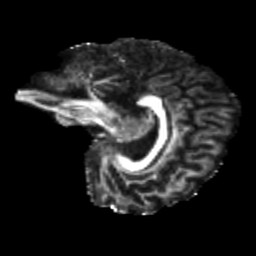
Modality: FA
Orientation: sagittal
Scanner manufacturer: siemens
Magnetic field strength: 3 T
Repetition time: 4 s
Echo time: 0.0594 s